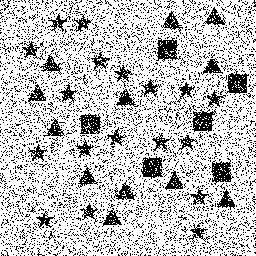
Squares: 6
Triangles: 12
Stars: 18
Total shapes: 36